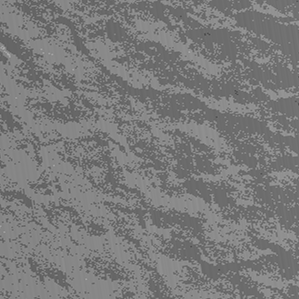
Label: frost